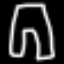
Label: pants